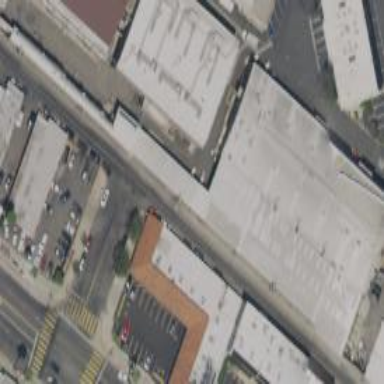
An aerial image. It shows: Retail building.